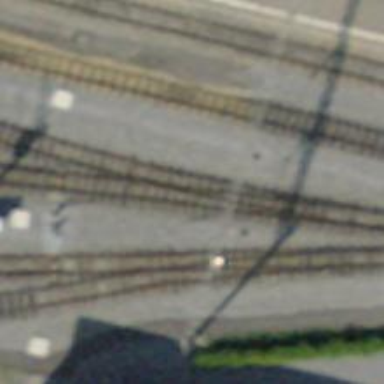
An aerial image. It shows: Narrow-gauge railway with electrified tracks using contact line. Located in service yard with one track.